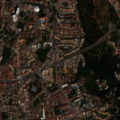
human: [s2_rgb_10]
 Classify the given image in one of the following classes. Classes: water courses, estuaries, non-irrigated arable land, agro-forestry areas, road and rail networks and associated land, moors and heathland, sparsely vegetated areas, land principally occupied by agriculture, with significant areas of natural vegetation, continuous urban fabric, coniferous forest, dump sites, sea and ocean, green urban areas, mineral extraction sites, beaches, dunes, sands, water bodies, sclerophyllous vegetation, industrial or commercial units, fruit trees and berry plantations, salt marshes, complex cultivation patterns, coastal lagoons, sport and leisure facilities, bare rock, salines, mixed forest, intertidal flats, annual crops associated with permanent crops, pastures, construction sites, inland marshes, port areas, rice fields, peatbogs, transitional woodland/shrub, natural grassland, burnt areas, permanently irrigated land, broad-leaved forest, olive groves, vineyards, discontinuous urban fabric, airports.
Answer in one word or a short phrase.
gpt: continuous urban fabric, discontinuous urban fabric, sport and leisure facilities, annual crops associated with permanent crops, complex cultivation patterns, coniferous forest